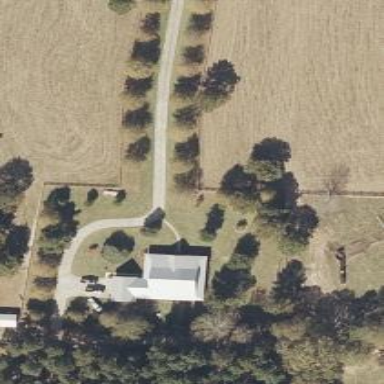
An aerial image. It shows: Driveway.